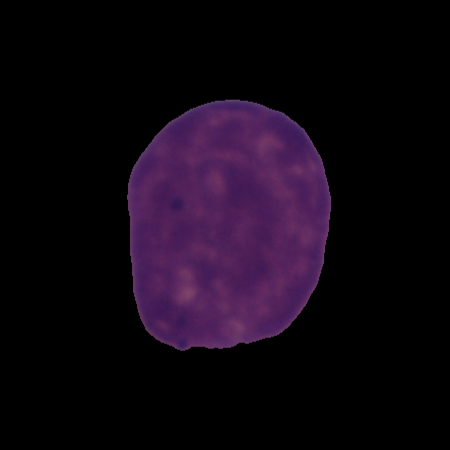
Label: cancer